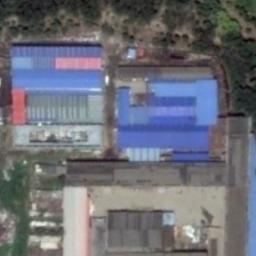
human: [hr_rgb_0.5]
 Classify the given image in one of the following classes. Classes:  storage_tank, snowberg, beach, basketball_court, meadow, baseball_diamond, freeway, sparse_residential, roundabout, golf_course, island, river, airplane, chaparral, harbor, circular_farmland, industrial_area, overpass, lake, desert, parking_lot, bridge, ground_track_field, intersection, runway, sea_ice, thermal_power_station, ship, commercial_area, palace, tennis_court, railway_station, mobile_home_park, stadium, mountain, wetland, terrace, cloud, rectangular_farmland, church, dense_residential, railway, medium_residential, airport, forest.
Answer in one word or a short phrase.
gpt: industrial_area